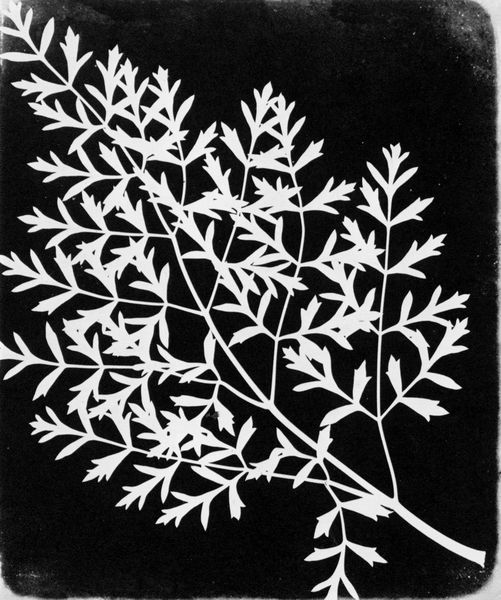
Titel: Studie von Pflanzen
Künstler: William Henry Fox Talbot
Schlagwörter: blätter, dunkel, schatten, weiß, äste, schwarz, blüten, ornament, ast, natur, zweige, blatt, pflanze, schräg, zart, stilleben, abstrakt, siebdruck, klein, dekor, farn, foto, fotografie, photographie, stiel, stiele, belichtung, links, zweig, stengel, druck, schwarz-weiss, radierung, linolium, stängel, photo, diagonal, scherenschnitt, negativ, geäst, struktur, kraut, filigran, botanik, gefiedert, möhre, verzweigt, schablone, röntgen, blättchen, belichtet, fedrig, fotogramm, print, farnkraut, linksgenigt